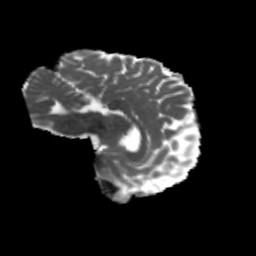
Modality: MD
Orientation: sagittal
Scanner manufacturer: siemens
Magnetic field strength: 3 T
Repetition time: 4.16 s
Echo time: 0.0806 s